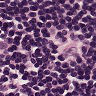
Metastatic tissue present: no